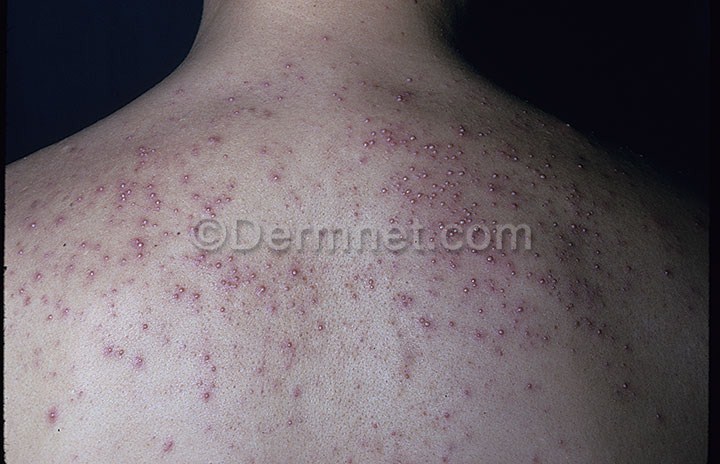
Disease: Light Diseases and Disorders of Pigmentation